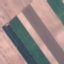
Land use / land cover: AnnualCrop